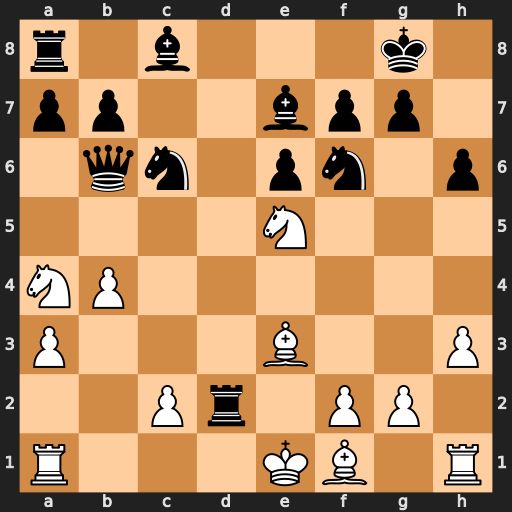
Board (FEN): r1b3k1/pp2bpp1/1qn1pn1p/4N3/NP6/P3B2P/2Pr1PP1/R3KB1R
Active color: w
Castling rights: KQ
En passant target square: -
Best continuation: Nxb6 axb6 Nxc6